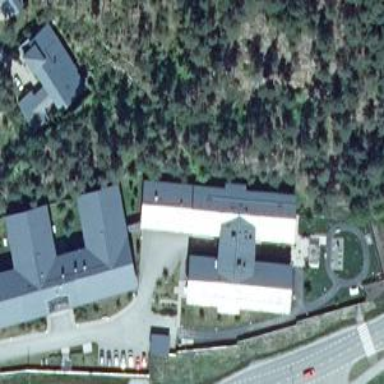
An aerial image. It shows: Nursing home building.